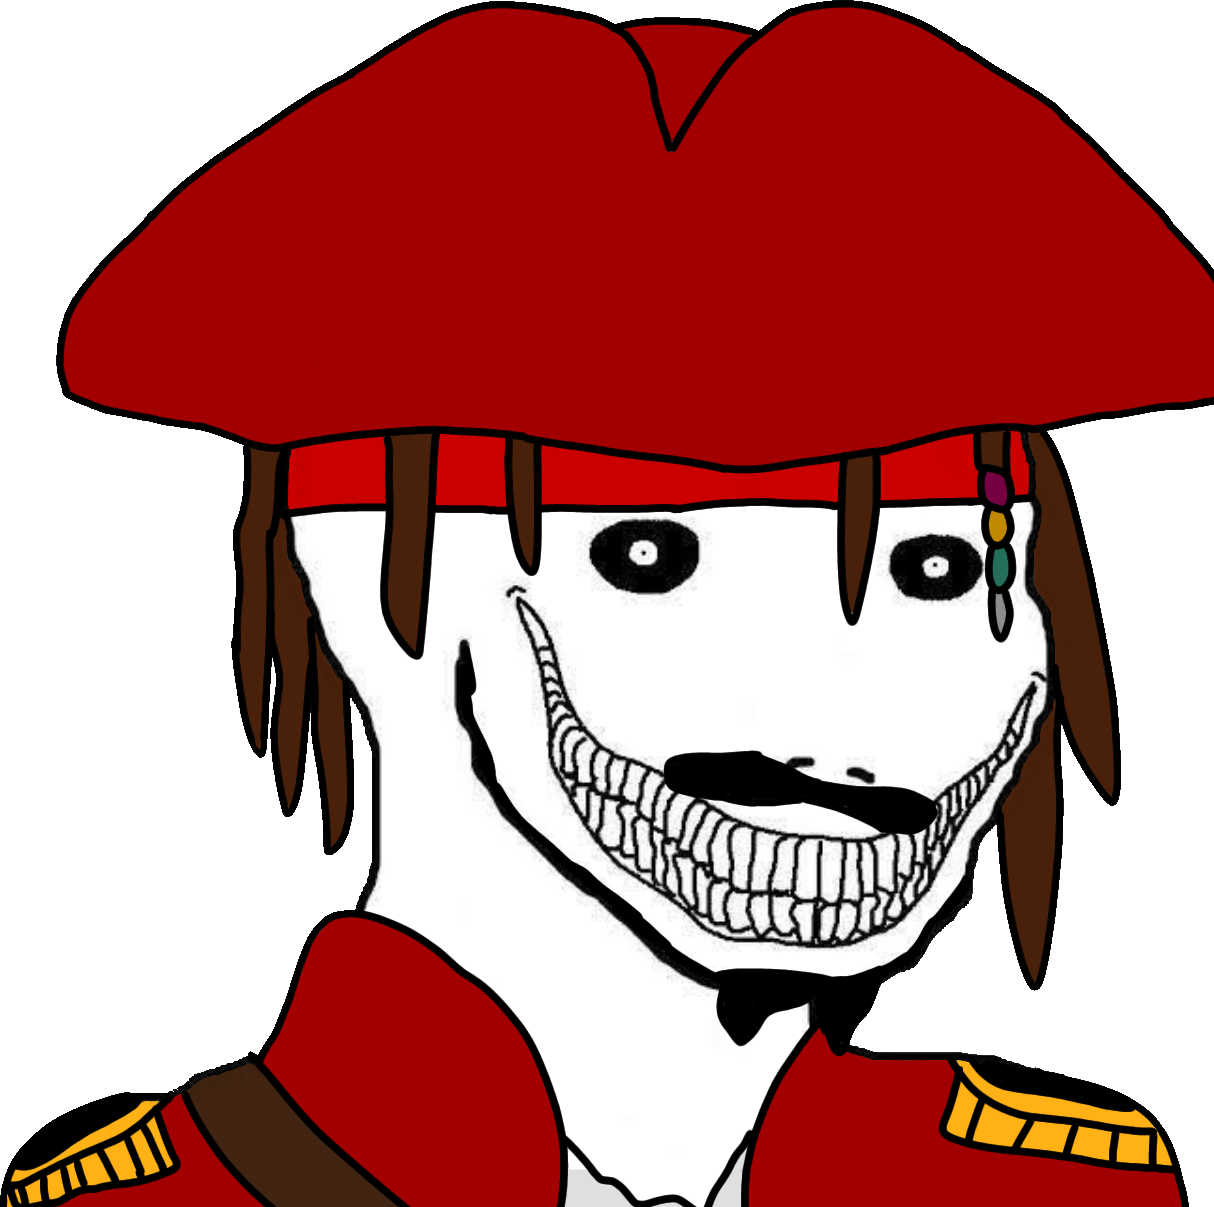
Label: 5_Oomer